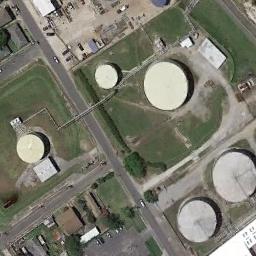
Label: storage_tank